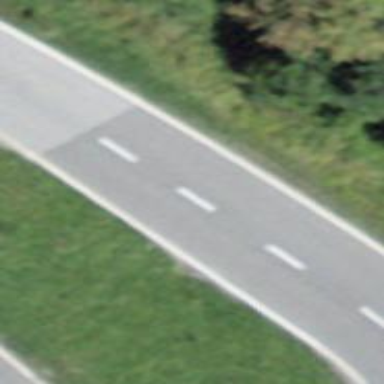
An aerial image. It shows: Unmarked crossing on the road.